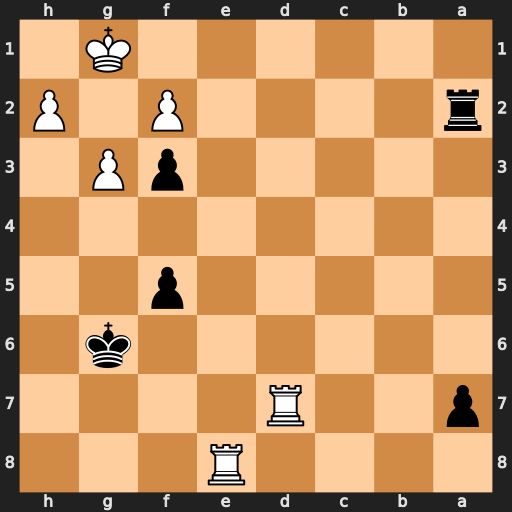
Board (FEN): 4R3/p2R4/6k1/5p2/8/5pP1/r4P1P/6K1
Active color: b
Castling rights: -
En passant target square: -
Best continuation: Ra1+ Rd1 Rxd1+ Re1 Rxe1#